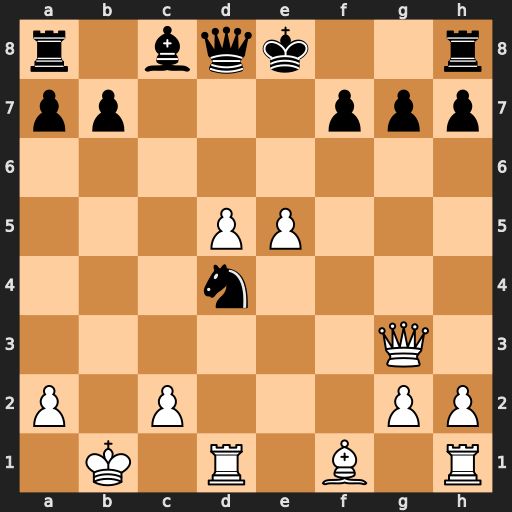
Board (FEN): r1bqk2r/pp3ppp/8/3PP3/3n4/6Q1/P1P3PP/1K1R1B1R
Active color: w
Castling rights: kq
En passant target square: -
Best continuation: Qxg7 Qb6+ Kc1